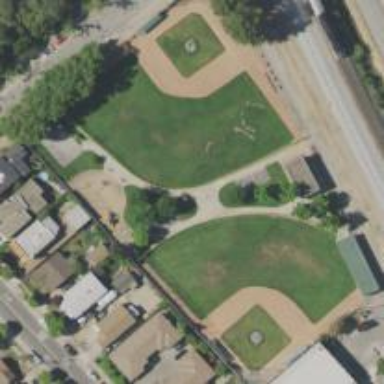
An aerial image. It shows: Baseball pitch for leisure land.